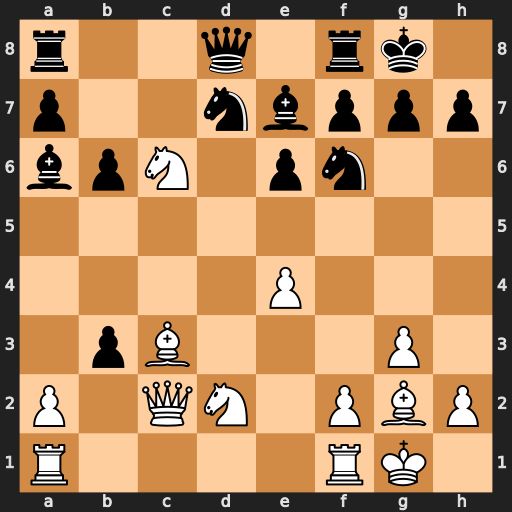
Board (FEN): r2q1rk1/p2nbppp/bpN1pn2/8/4P3/1pB3P1/P1QN1PBP/R4RK1
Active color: w
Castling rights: -
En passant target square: -
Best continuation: axb3 Bxf1 Nxd8